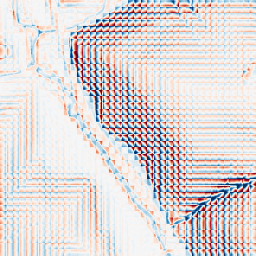
Category: wavelet
Decomposition family: wavelet_dwt
Decomposition parameters: wavelet: haar
level: 3
Upsampling method: edge_directed
Upsampling parameters: scale: 2
Upsampling scale: 2